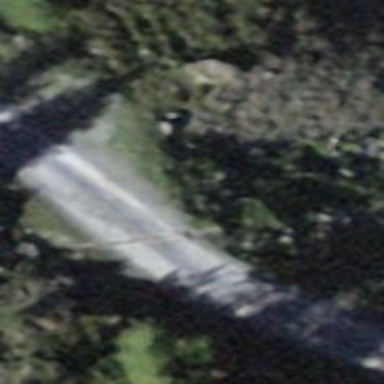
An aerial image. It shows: Culvert tunnel.